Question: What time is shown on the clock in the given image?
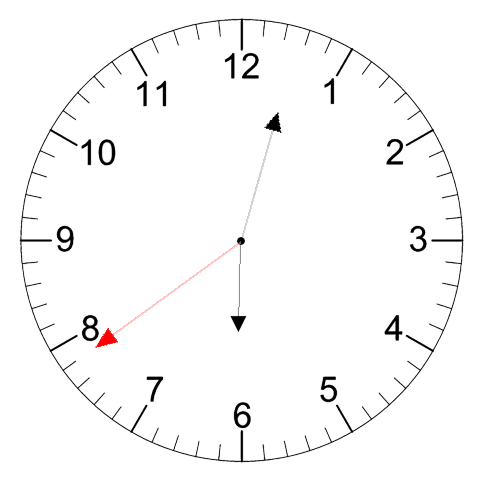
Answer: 06:02:39